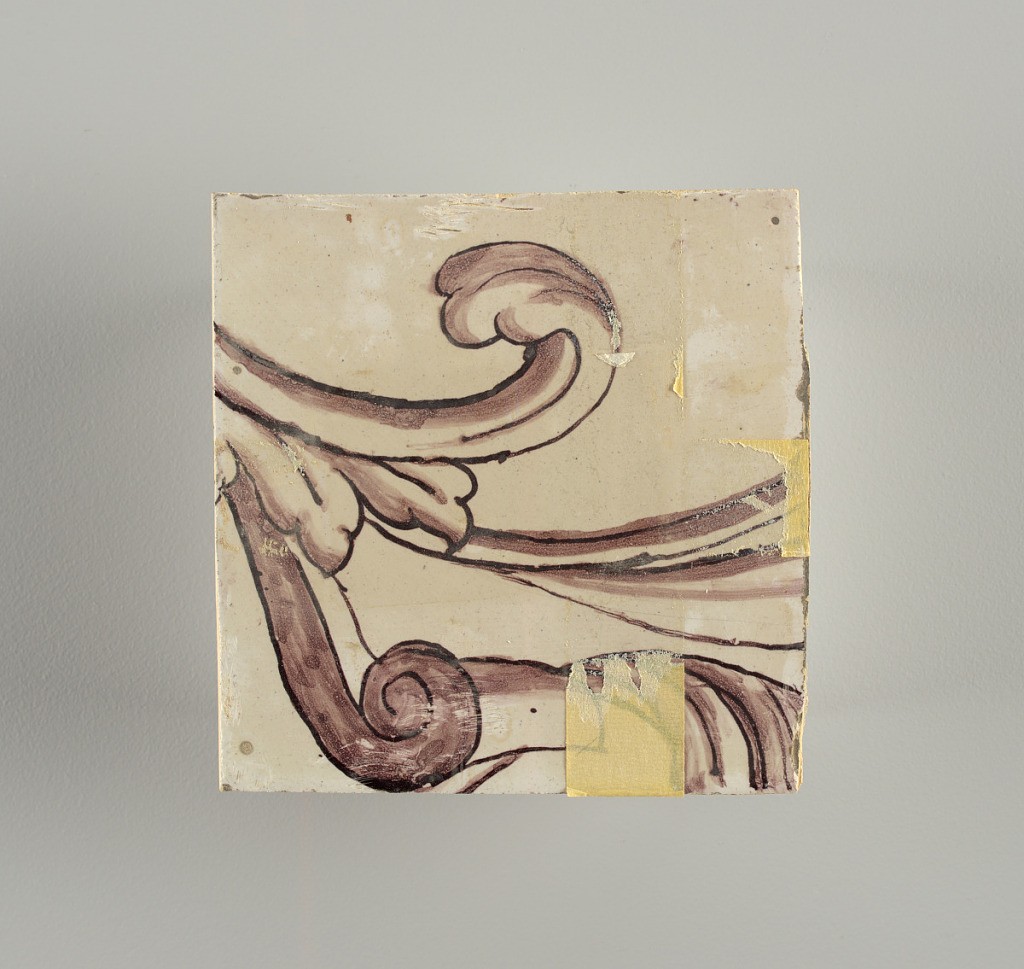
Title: Wall facing
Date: ca. 1725
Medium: tin-glazed earthenware, underglaze
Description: Two vertical rectangles, twenty-three tiles high.  A) Nine tiles wide at top; seven tiles wide at bottom.  B) Ten and one-half tiles wide.

Arabesque design of foliage.  A) with centered figure of Justice under a canopy.  B) with centered urn.